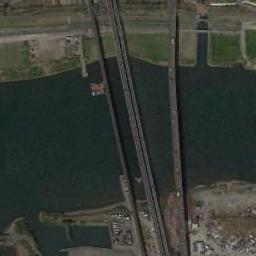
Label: bridge